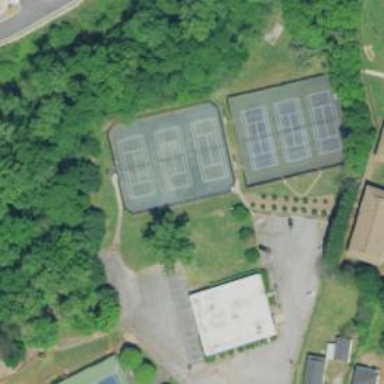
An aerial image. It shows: Tennis court on pitch designated for leisure land.